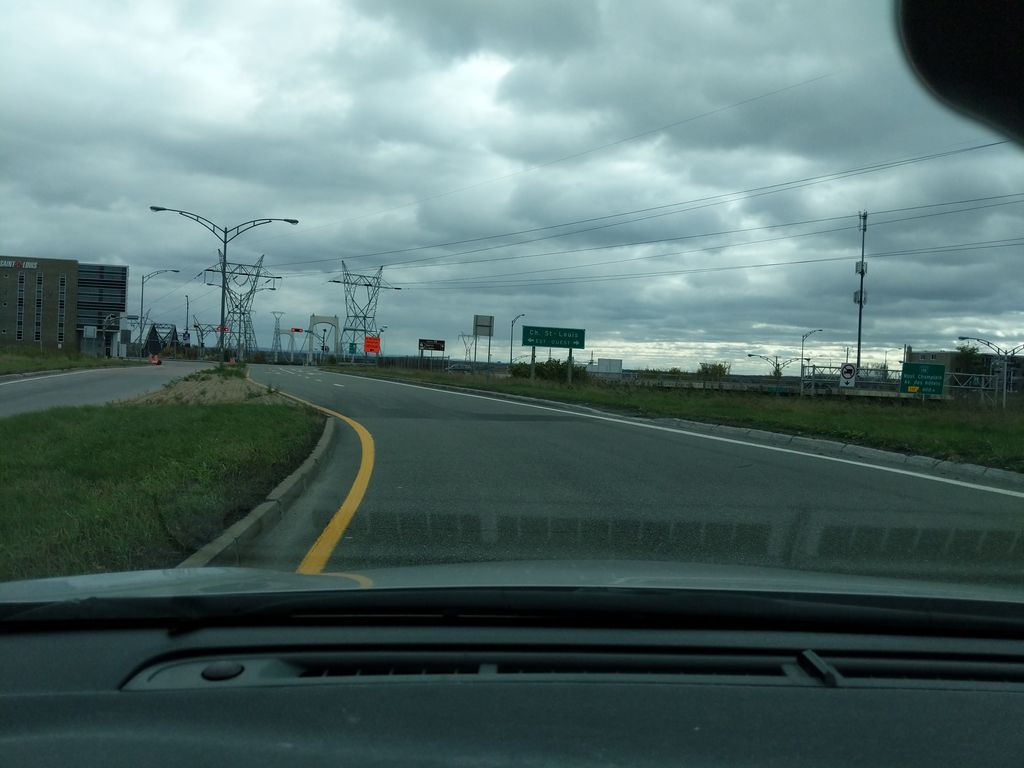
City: quebec_city